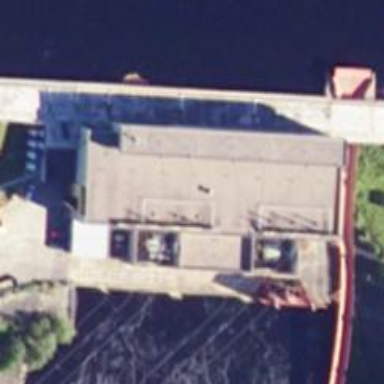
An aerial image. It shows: Hydro power generator.